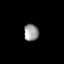
Tissue: lung
Cell type: Epithelial cells
Senescence score: 0.174
Nuclear area (px): 241
Mean DAPI intensity: 152.178